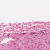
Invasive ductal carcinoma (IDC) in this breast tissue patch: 0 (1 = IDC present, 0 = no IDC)